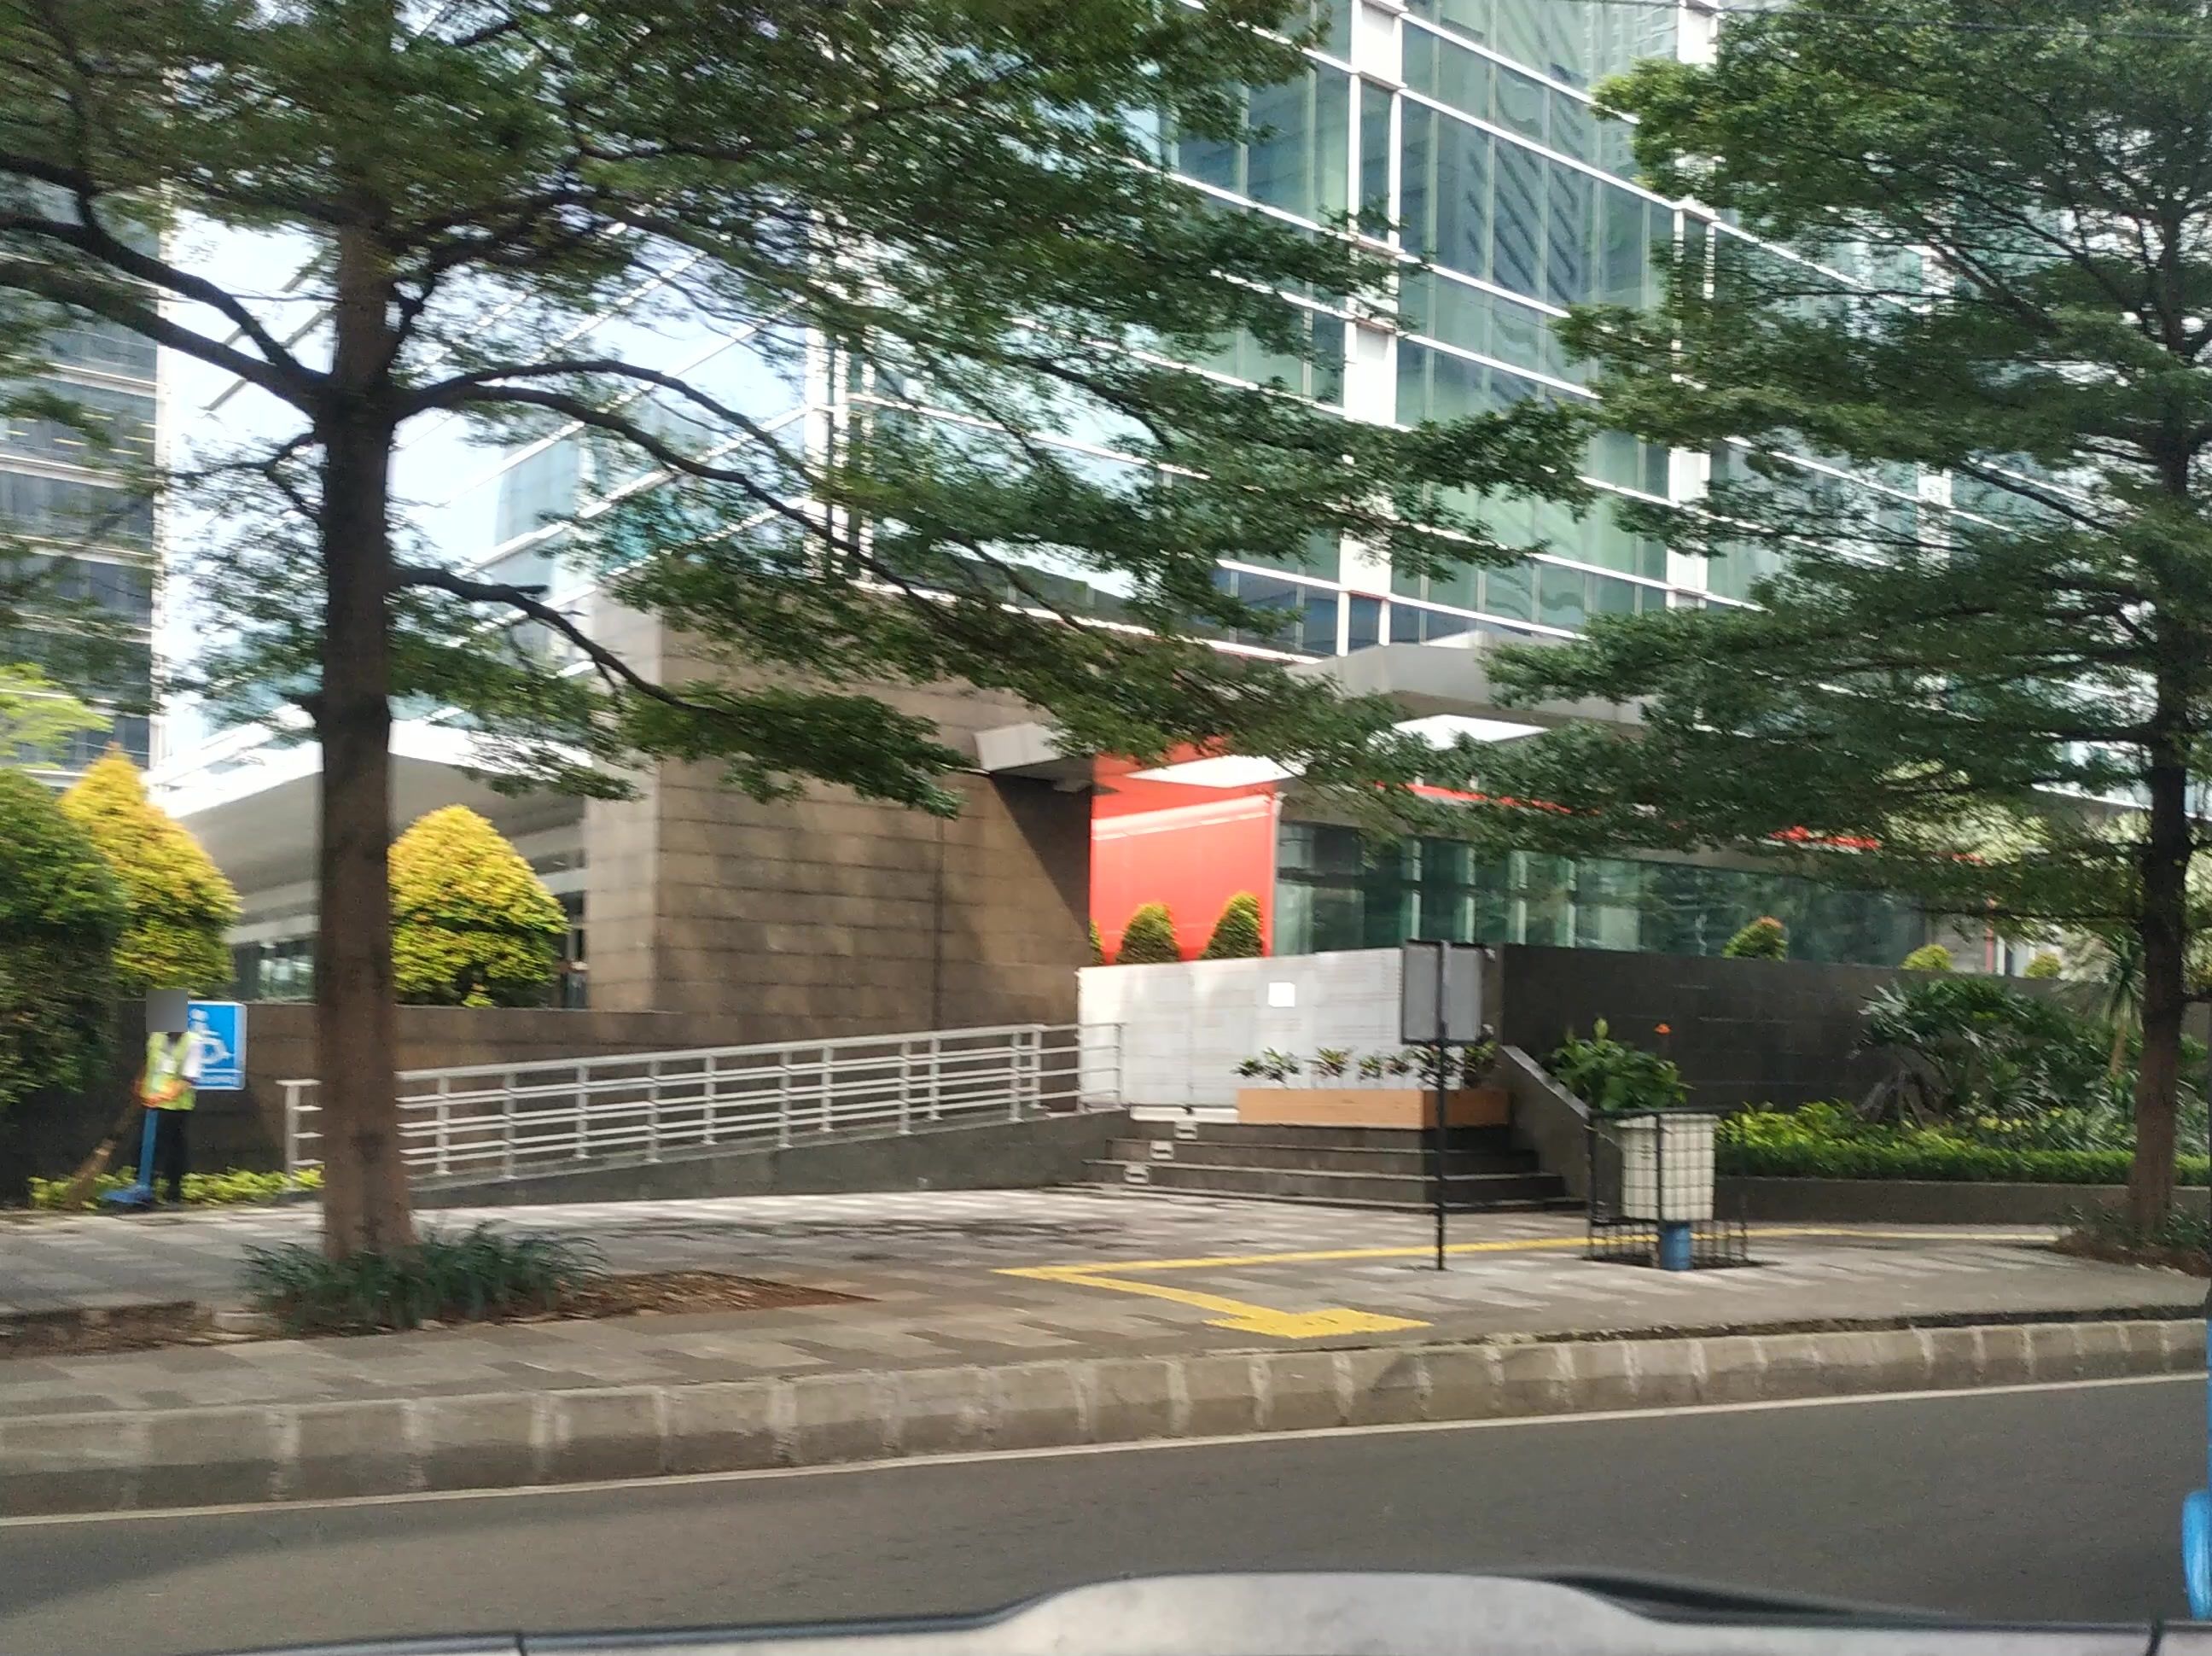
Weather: clear
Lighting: day
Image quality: good
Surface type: walking surface
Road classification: primary_link
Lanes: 1
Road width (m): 5
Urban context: urban centre
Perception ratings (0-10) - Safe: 8.03, Lively: 6.07, Beautiful: 7.09, Boring: 2.03, Depressing: 4.49, Wealthy: 8.49